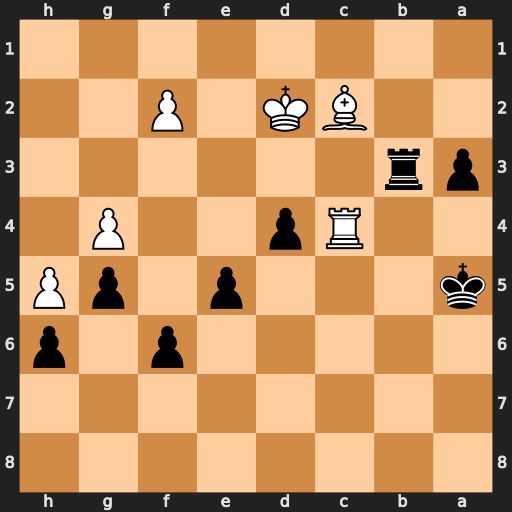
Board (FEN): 8/8/5p1p/k3p1pP/2Rp2P1/pr6/2BK1P2/8
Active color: b
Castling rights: -
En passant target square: -
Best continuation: a2 Bxb3 a1=Q